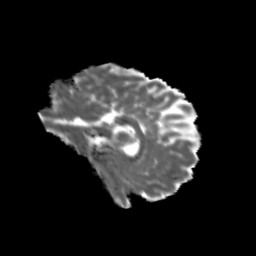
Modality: MD
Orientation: sagittal
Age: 19
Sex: male
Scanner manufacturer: siemens
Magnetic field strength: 3 T
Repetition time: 3.5 s
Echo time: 0.113 s